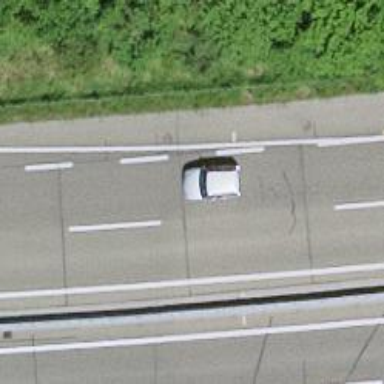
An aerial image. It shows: View of motorway.